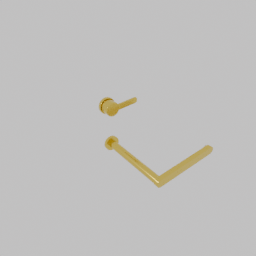
Label: appliances